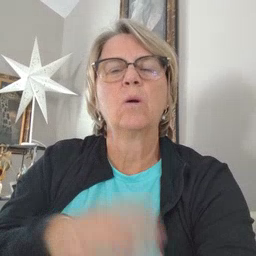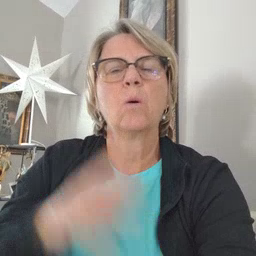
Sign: dirty